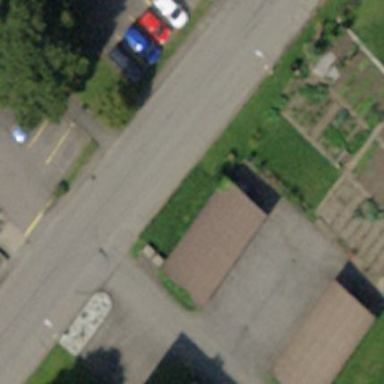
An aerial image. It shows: Garage building.